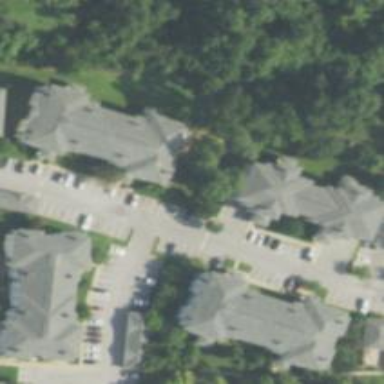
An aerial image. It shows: Living street.